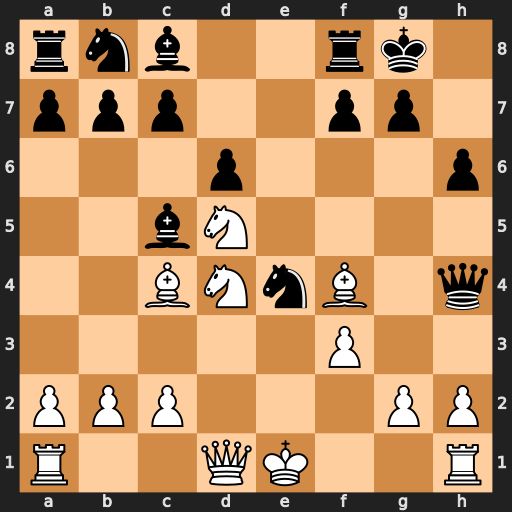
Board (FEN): rnb2rk1/ppp2pp1/3p3p/2bN4/2BNnB1q/5P2/PPP3PP/R2QK2R
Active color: w
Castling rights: KQ
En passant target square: -
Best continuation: g3 Nxg3 Bxg3